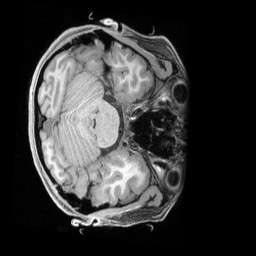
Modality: T1w
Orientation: axial
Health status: healthy
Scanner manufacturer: siemens
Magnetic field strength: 3 T
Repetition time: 2.4 s
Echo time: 0.00201 s